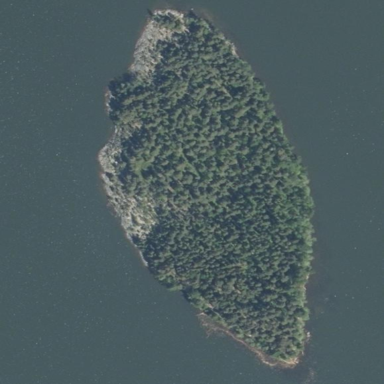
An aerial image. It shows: Islet.